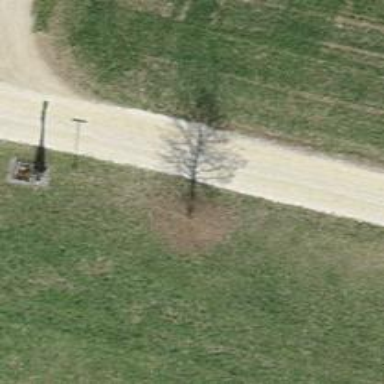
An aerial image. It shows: Guidepost providing information.